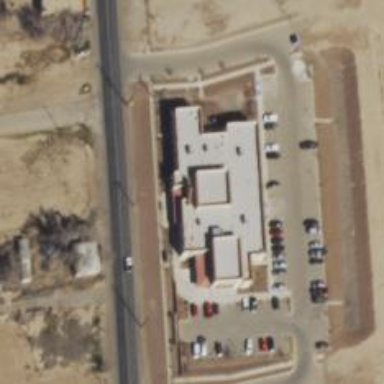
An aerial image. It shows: Healthcare clinic is depicted in the image.